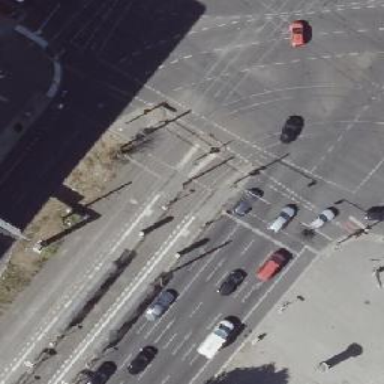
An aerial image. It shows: Footway that serves as traffic island.